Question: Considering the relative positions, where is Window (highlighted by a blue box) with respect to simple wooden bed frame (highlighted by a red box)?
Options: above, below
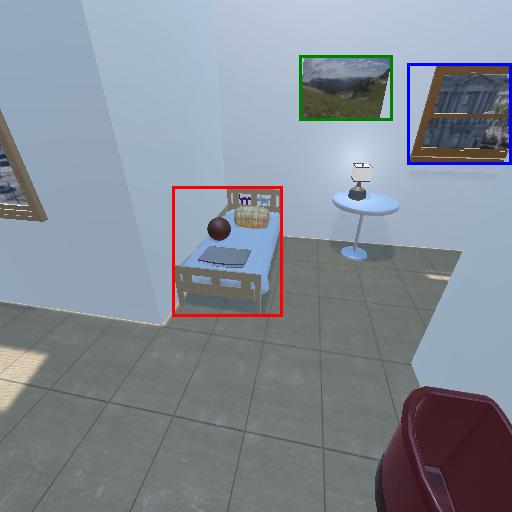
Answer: above